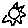
Label: sun